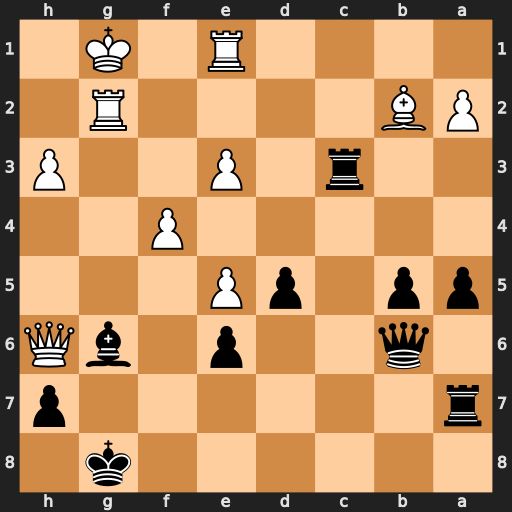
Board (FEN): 6k1/r6p/1q2p1bQ/pp1pP3/5P2/2r1P2P/PB4R1/4R1K1
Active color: b
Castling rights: -
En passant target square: -
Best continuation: Rxe3 Rxe3 Qxe3+